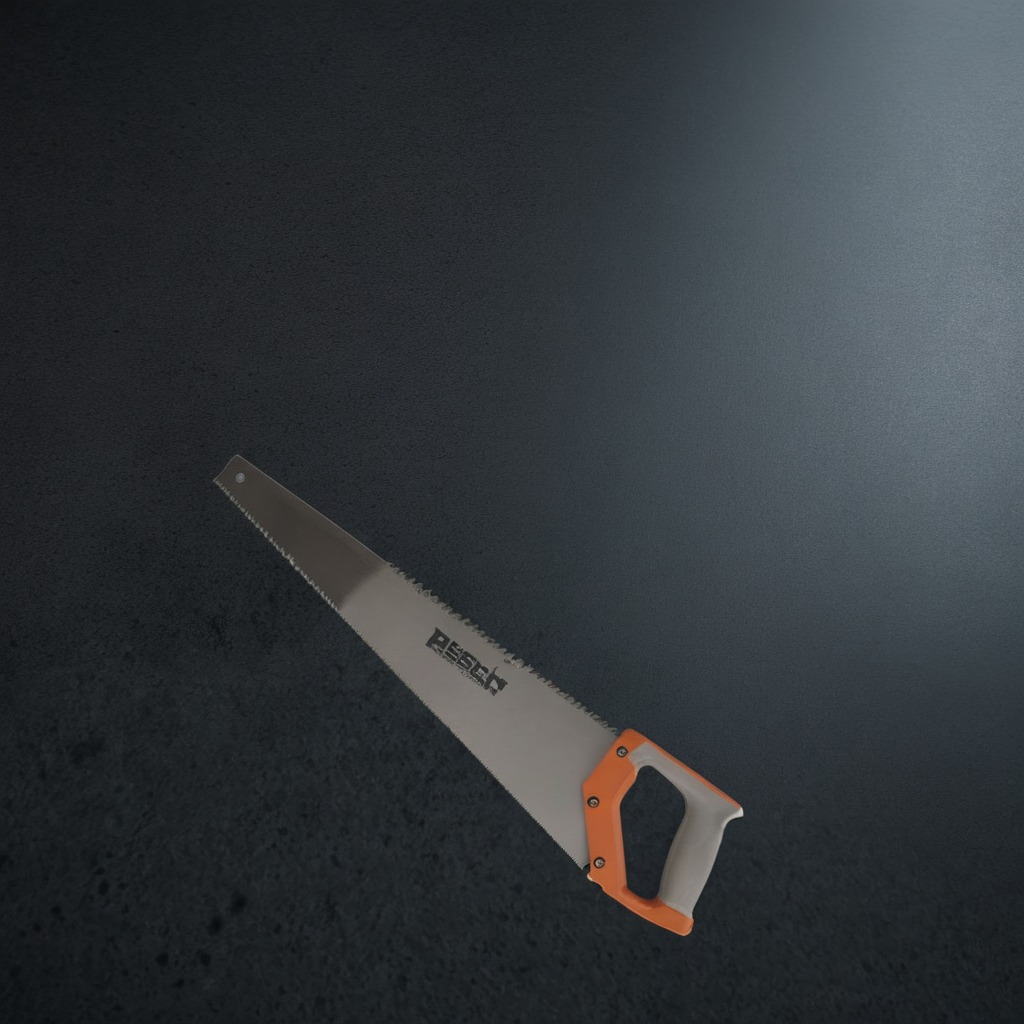
A metal saw is lying on a clean granite table inside a workshop at night.